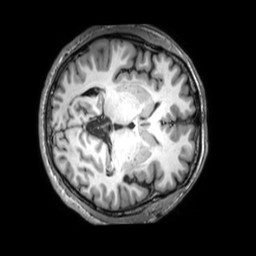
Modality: T1w
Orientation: axial
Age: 56
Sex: male
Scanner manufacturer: philips
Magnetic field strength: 3 T
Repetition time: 0.009896 s
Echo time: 0.004603 s